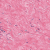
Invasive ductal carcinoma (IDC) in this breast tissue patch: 0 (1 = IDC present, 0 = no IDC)